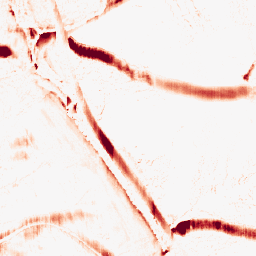
Category: morphological
Decomposition family: morphological_ellipse
Decomposition parameters: operation: opening
width: 20
height: 5
Upsampling method: nearest
Upsampling parameters: scale: 2
Upsampling scale: 2